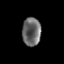
Tissue: prostate
Cell type: T cells
Senescence score: 0.2737
Nuclear area (px): 517
Mean DAPI intensity: 105.437